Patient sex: M
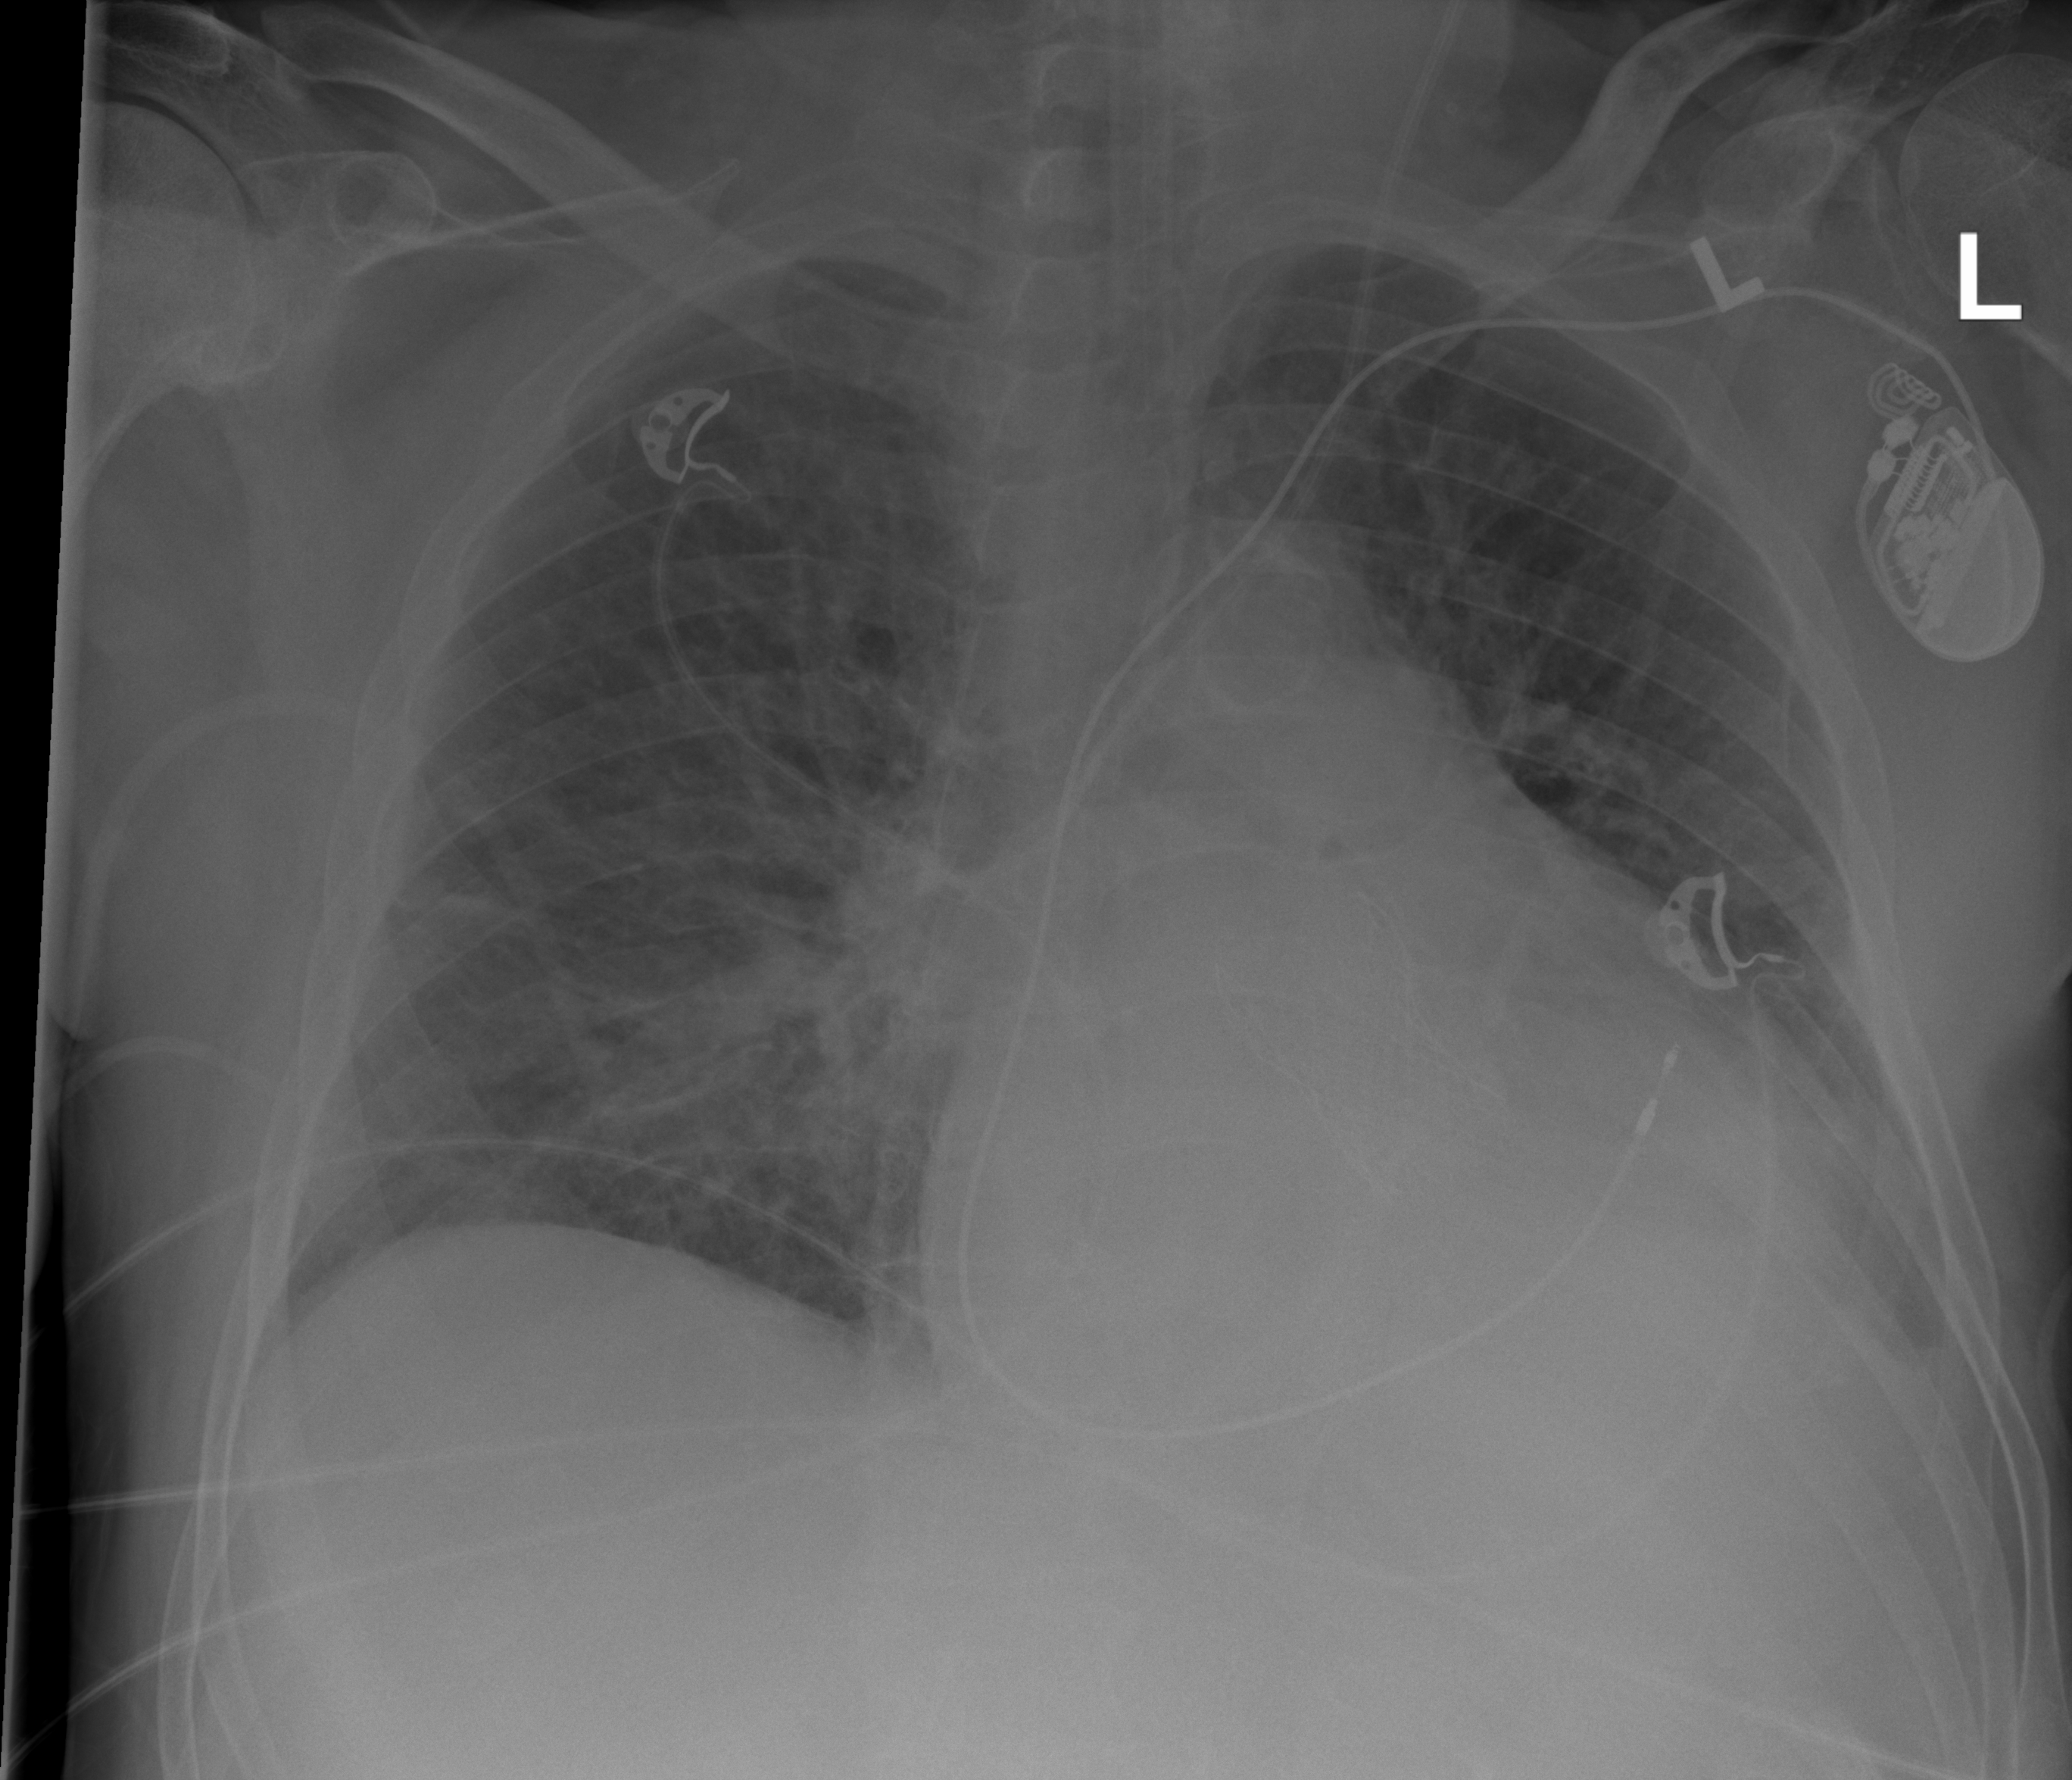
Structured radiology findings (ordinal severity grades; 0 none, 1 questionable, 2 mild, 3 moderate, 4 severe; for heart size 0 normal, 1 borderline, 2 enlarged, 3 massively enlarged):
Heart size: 2
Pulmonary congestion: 2
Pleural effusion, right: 0
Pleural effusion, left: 2
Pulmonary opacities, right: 2
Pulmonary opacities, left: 2
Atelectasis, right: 2
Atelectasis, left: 2